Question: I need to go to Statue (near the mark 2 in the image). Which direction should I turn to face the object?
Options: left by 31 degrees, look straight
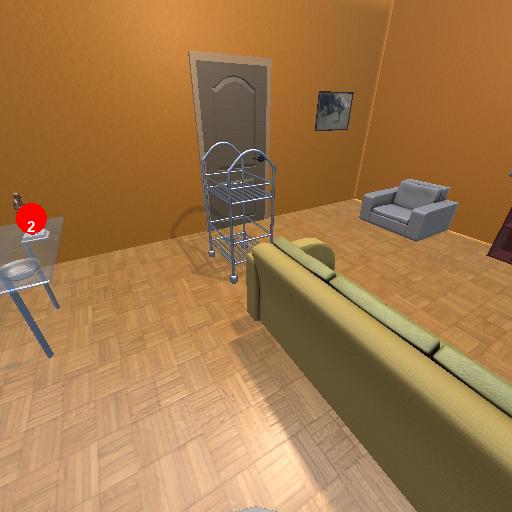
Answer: left by 31 degrees